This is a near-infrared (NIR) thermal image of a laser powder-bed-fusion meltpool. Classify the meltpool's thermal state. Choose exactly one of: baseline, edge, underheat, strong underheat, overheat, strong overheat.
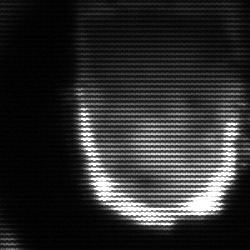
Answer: baseline